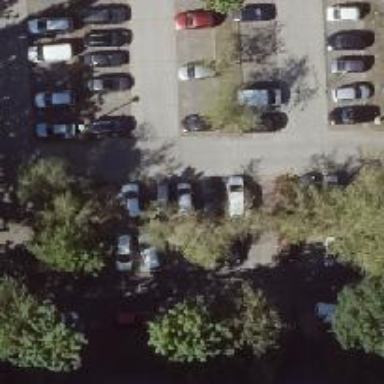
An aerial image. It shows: Concrete parking aisle designated as service road.